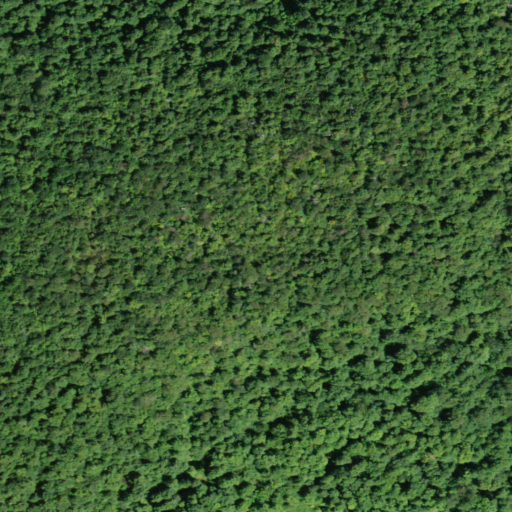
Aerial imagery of mountain in New York named Richtmyer Peak containing mixed forest and deciduous forest